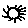
Label: sun